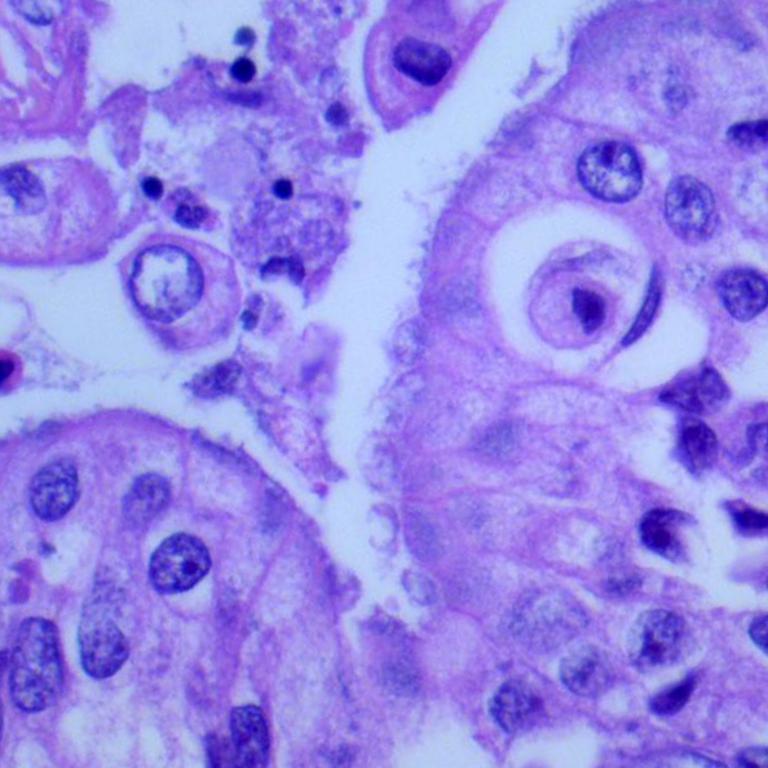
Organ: lung
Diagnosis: adenocarcinomas